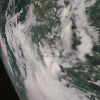
Label: cloud